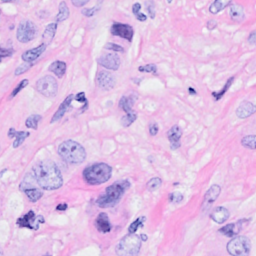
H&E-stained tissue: Breast